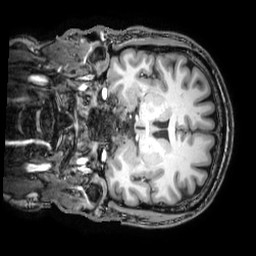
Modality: T1w
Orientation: coronal
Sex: male
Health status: ill
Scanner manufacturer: philips
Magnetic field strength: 3 T
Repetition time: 0.00814 s
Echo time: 0.003729 s